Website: macys
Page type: newsletter-management
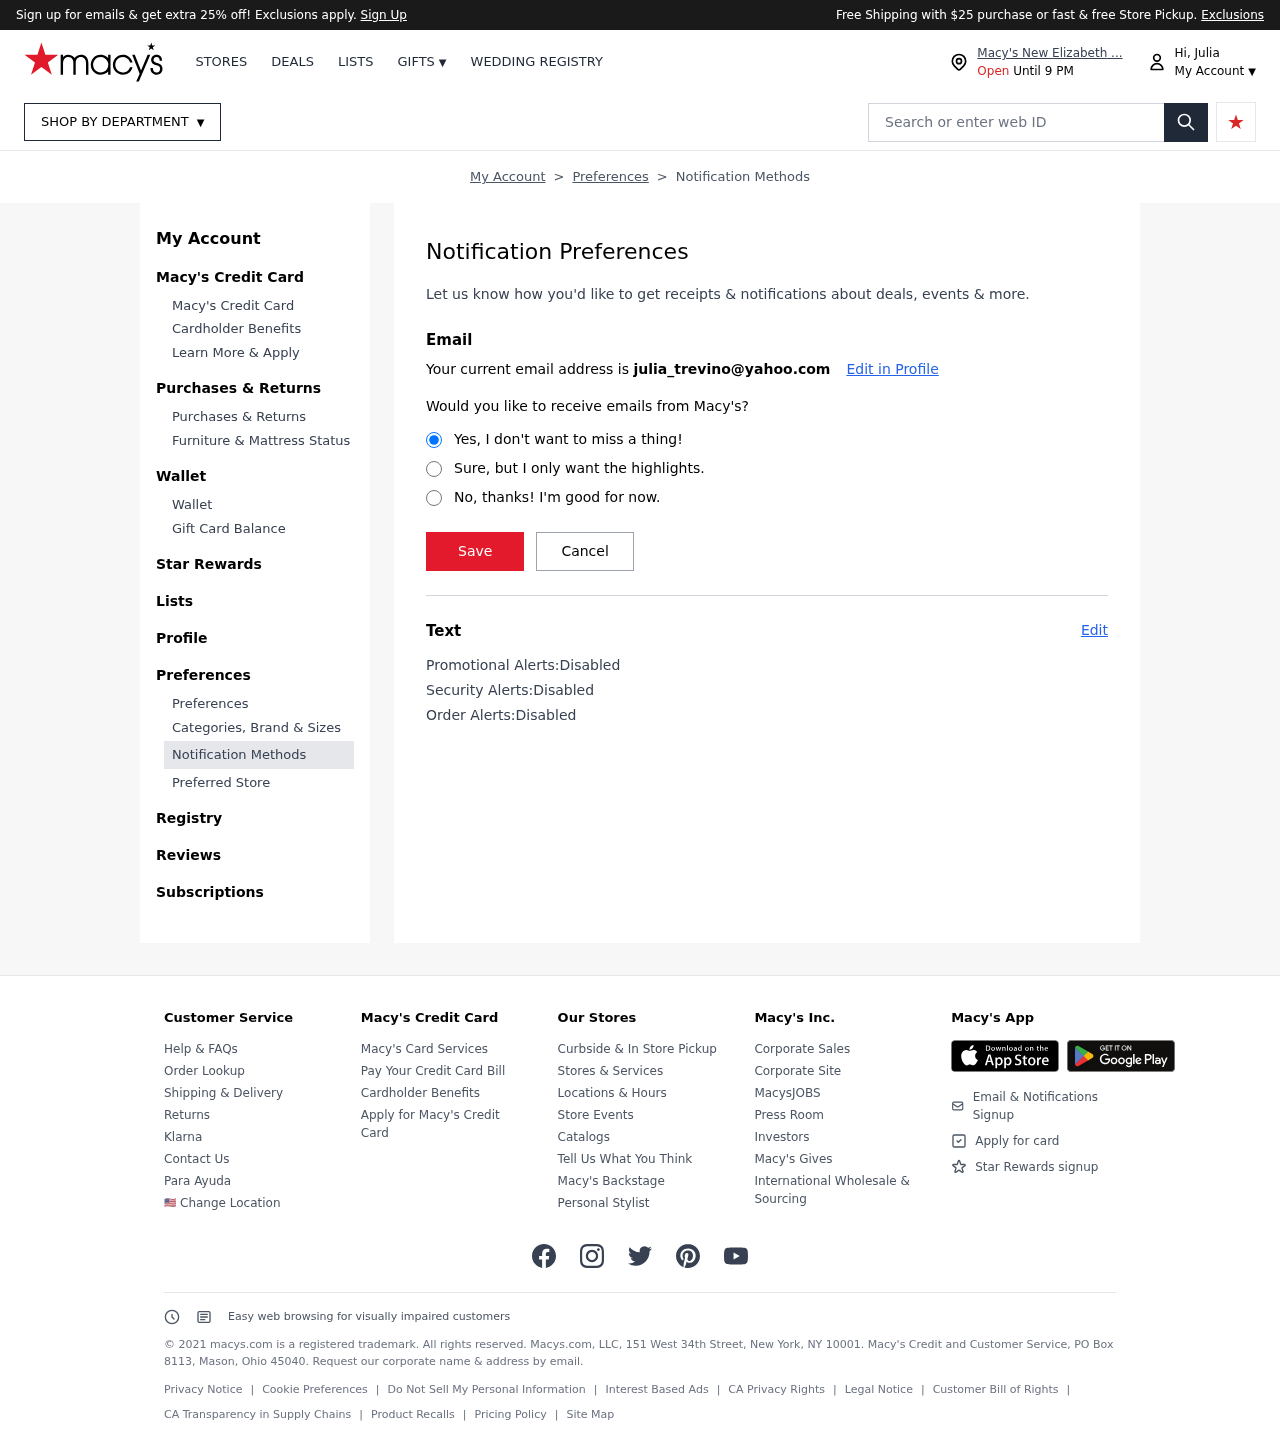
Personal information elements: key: PII_EMAIL
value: julia_trevino@yahoo.com
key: PII_FIRSTNAME
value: Hi, Julia
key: PII_LOCATION1_CITY
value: Macy's New Elizabeth ...
Search elements: key: HEADER_SEARCH
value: Search or enter web ID